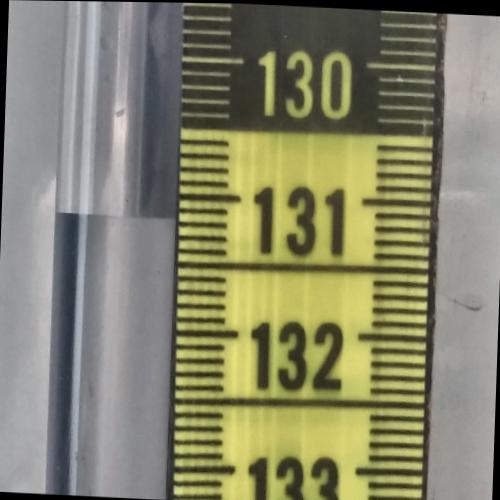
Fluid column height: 131.2 cm